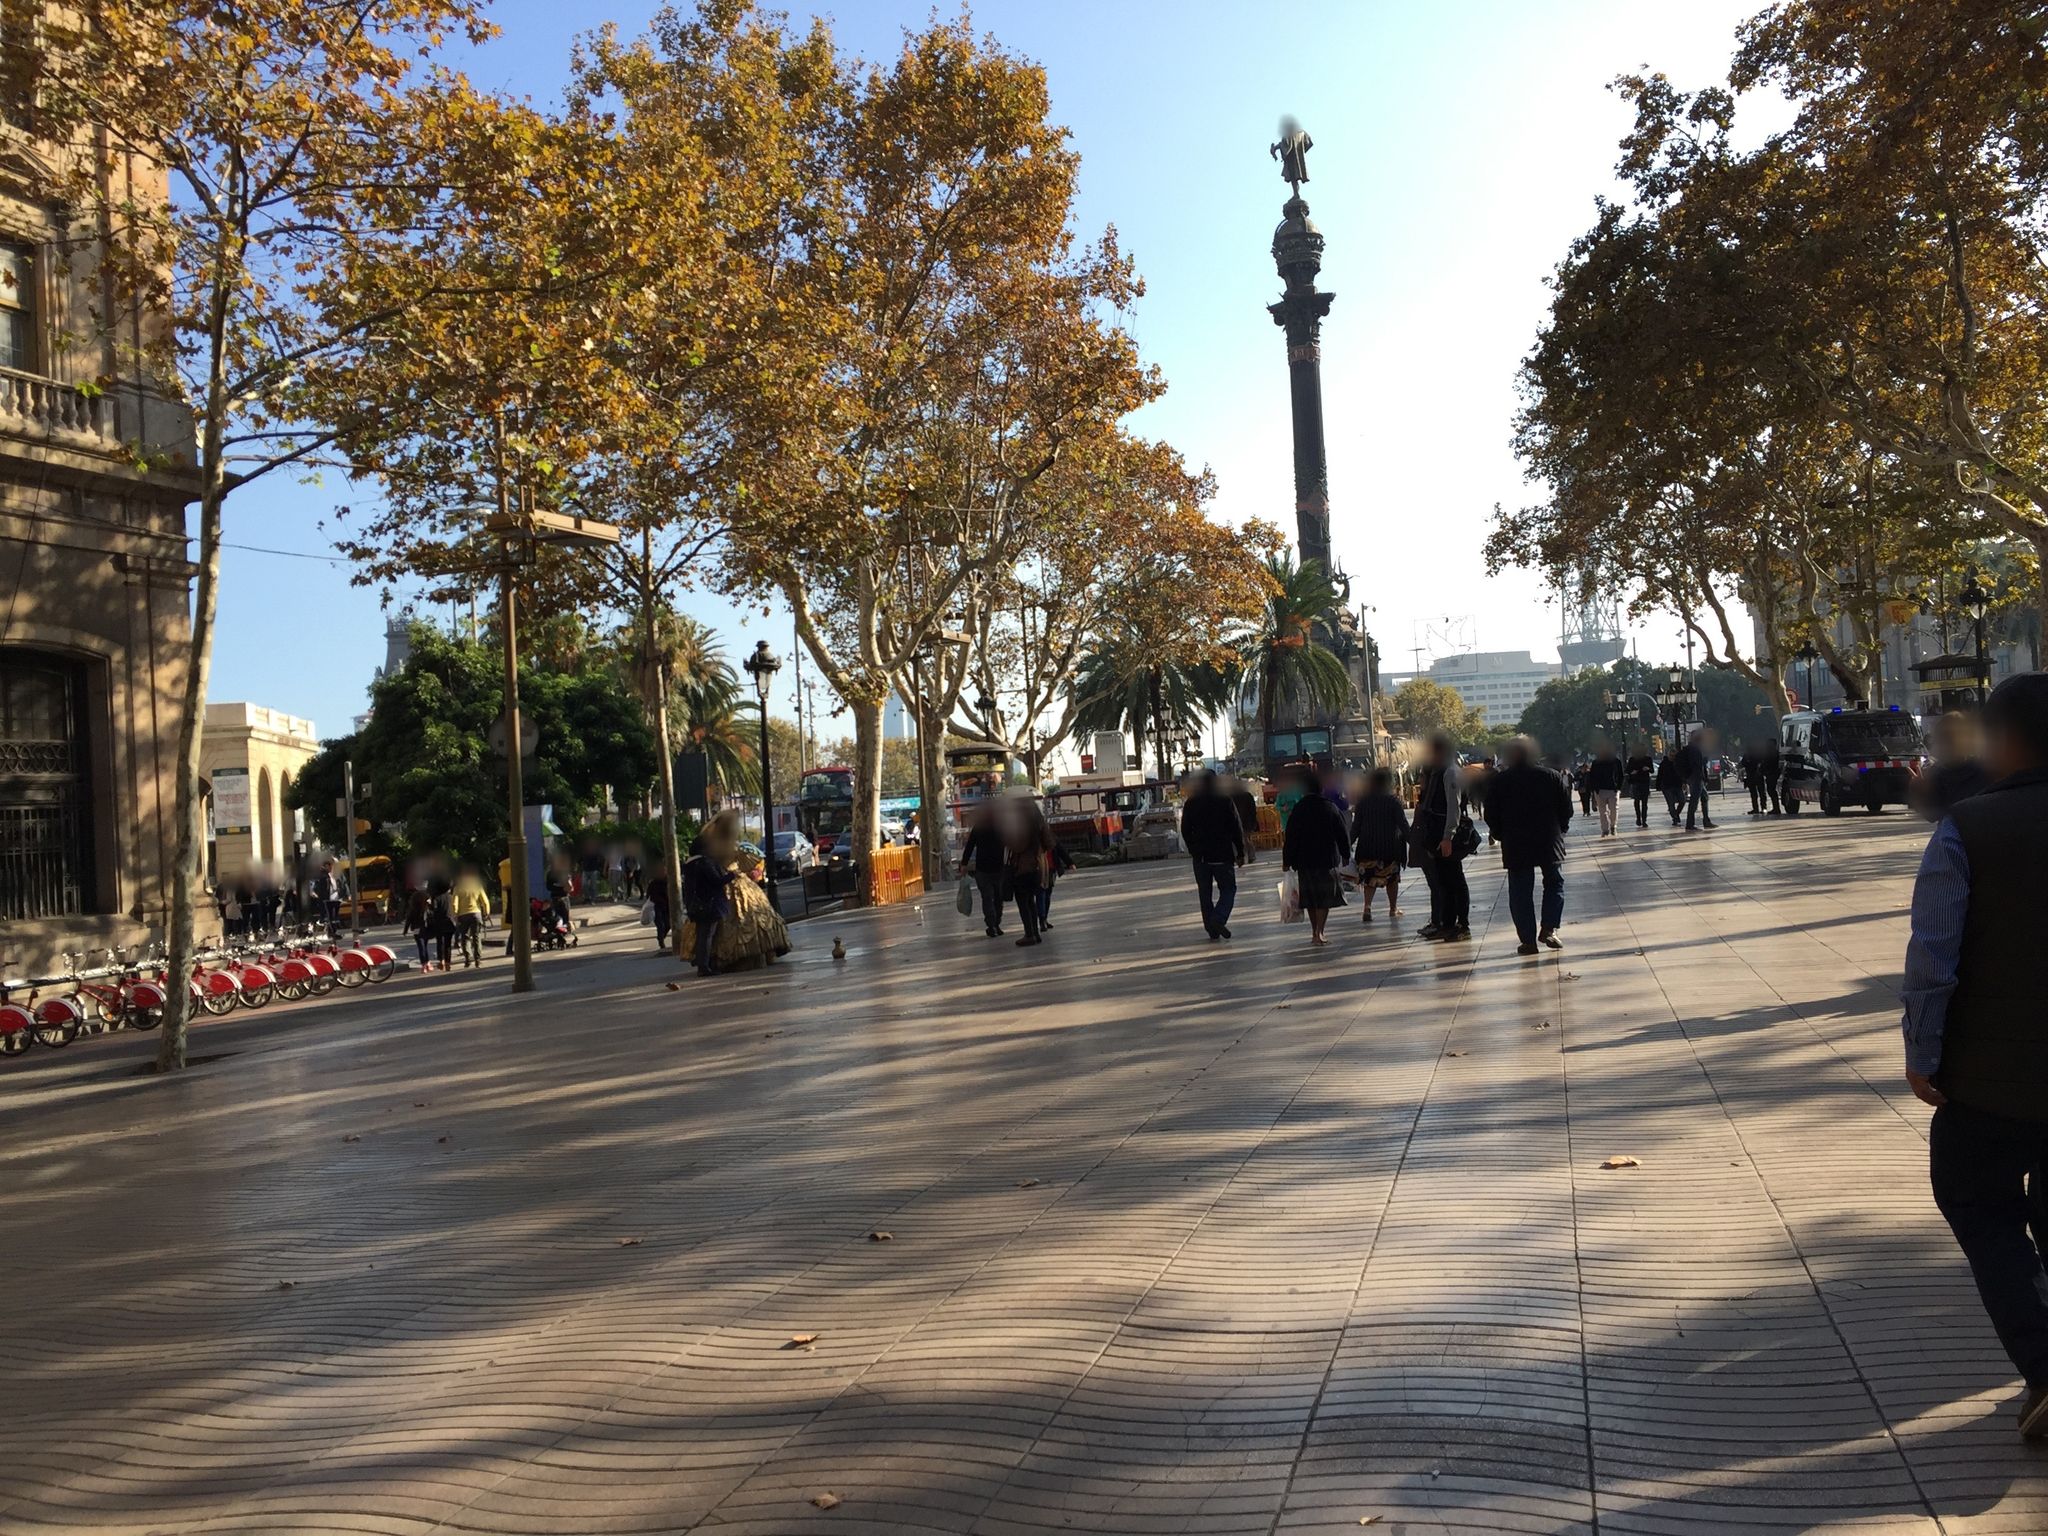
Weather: clear
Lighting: day
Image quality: good
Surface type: walking surface
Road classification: pedestrian
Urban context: urban centre
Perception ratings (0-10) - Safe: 6.61, Lively: 9.87, Beautiful: 4.93, Boring: 2.65, Depressing: 5.69, Wealthy: 9.04